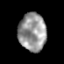
Tissue: prostate
Cell type: T cells
Senescence score: 0.2835
Nuclear area (px): 1029
Mean DAPI intensity: 150.11